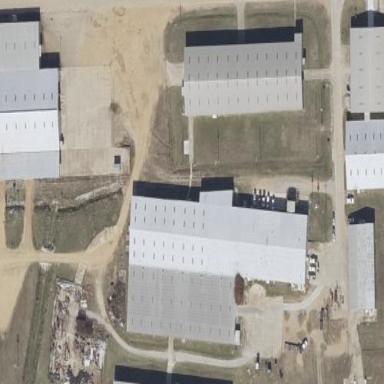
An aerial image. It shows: Warehouse building.